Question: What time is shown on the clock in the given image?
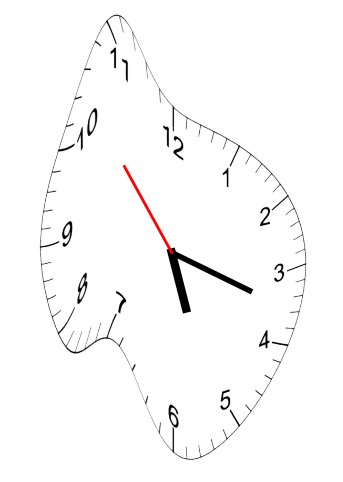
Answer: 05:17:53